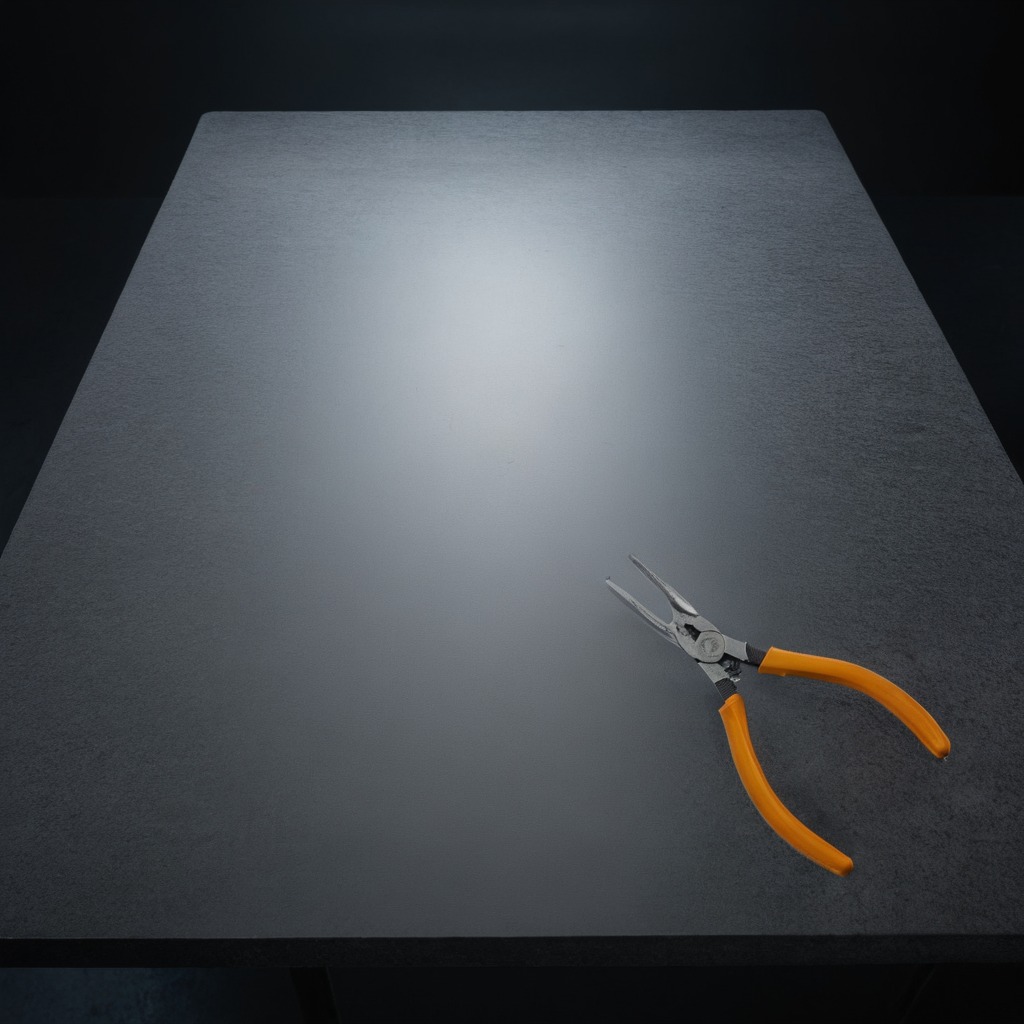
A plier lying on a clean granite table inside a workshop at night dim ambient light soft shadows worn but